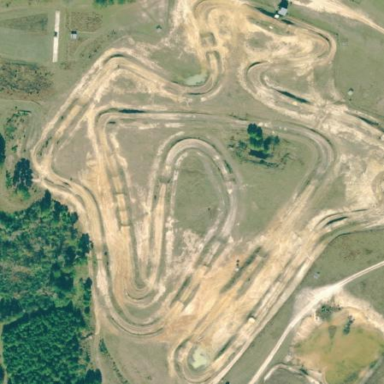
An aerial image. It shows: Dirt raceway for motor sports.